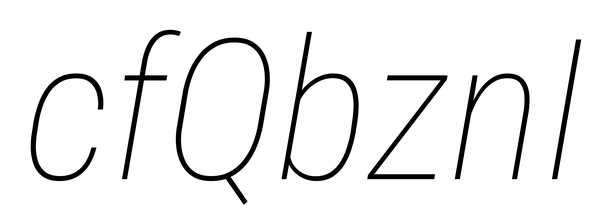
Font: Roboto-Italic_Condensed_Thin_Italic